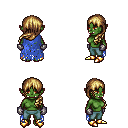
a pixel art fantasy rpg character, female body template, orc, green skin, blue tattered cape, teal pants, blonde left-swept hairstyle, metal gloves, gold boots, four views (front, back, left, right), 2x2 character sprite sheet, small pixel art, hard edges, no anti-aliasing